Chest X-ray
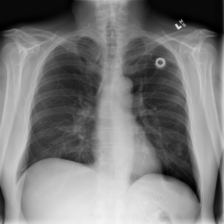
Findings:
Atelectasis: negative
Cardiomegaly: negative
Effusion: negative
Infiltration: negative
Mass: negative
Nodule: negative
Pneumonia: negative
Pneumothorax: negative
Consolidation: negative
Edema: negative
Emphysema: negative
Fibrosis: negative
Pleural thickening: negative
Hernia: negative